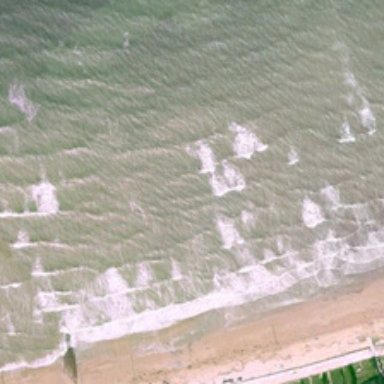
Small waves of ocean are near a yellow beach .